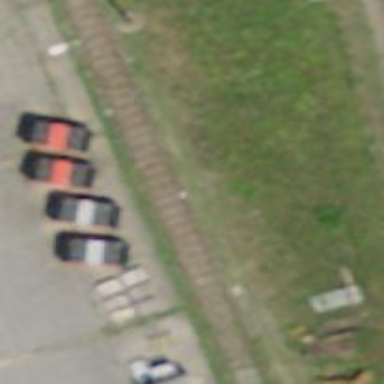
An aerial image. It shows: Single track railway in yard.